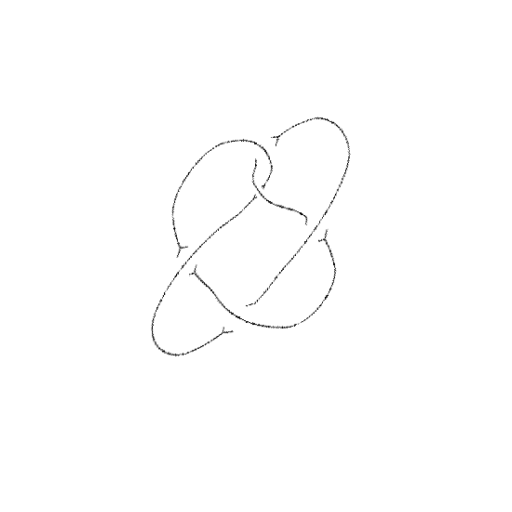
Crossing number: 5